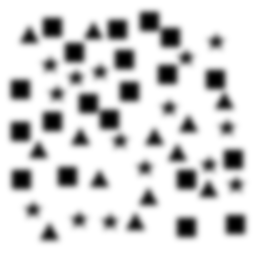
Squares: 20
Triangles: 13
Stars: 15
Total shapes: 48